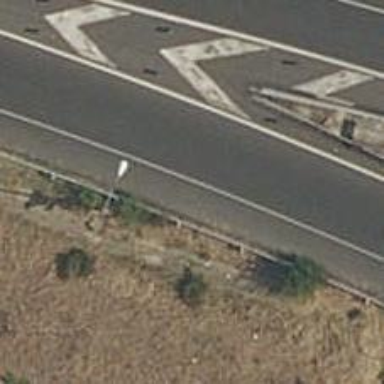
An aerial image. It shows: Guard rail as barrier.